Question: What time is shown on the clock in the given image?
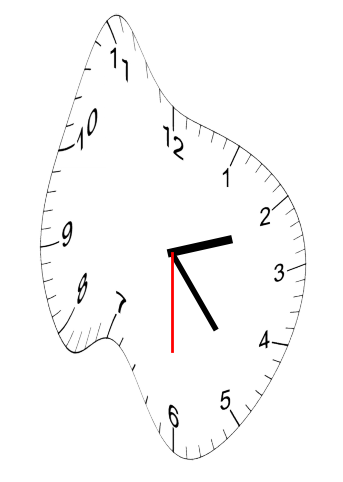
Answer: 02:23:30